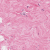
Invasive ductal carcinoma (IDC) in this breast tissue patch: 0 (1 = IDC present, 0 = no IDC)